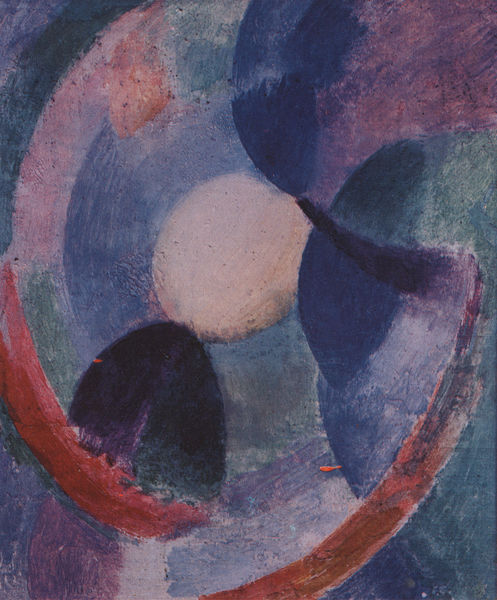
Titel: Kreisformen, Mond Nr. 3
Künstler: Robert Delaunay
Standort: Paris
Institution: Collection Charles Delaunay
Schlagwörter: blau, gemälde, schatten, vogel, weiß, gelb, grün, bewegung, blume, bunt, geschwungen, licht, mitte, orange, schwarz, türkis, rot, beige, flächig, malerei, band, bild, signatur, öl, vögel, kirche, rosa, fliegen, kreis, oval, rund, schwung, wellen, bogen, abstrakt, farben, fläche, flächen, modern, farbe, formen, lila, schattierungen, violett, linien, rad, sturm, striche, bögen, kurven, expressionistisch, linie, wirbel, form, plastisch, künstler, strich, dynamik, kreise, wirr, kugel, kunst, halbkreis, dynamisch, expressiv, schatte, zeit, weich, kreisen, spirale, eier, eiform, runde formen, farbkontraste, delaunay, orphismus, anthroposophisch, kompostion, verwicscht, ei